Field crop: maize
Growth stage: 2
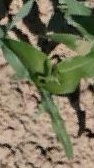
Species: maize